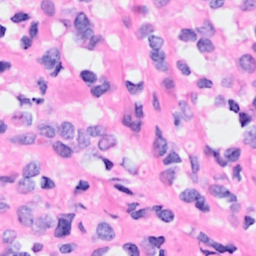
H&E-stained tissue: Breast